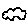
Label: cloud